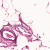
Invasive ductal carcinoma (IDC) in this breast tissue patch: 0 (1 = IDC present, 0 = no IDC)